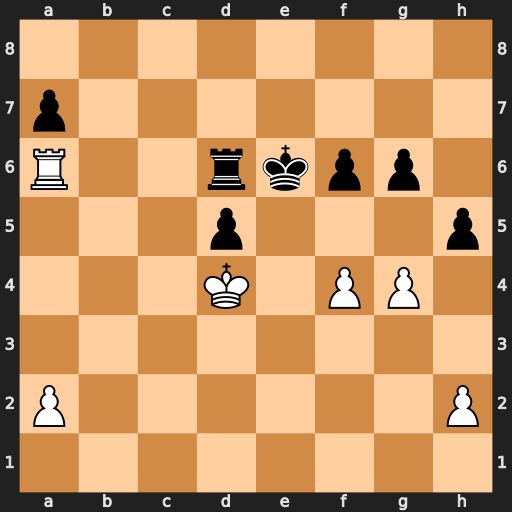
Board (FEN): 8/p7/R2rkpp1/3p3p/3K1PP1/8/P6P/8
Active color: w
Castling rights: -
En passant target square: -
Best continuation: f5+ gxf5 gxf5+ Kd7 Rxa7+